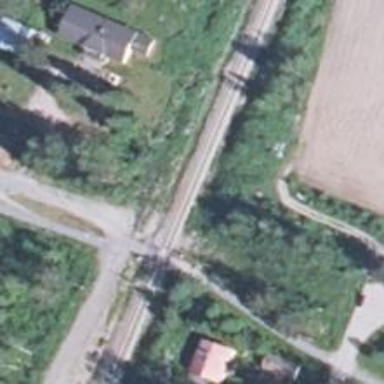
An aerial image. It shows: Abandoned railway.